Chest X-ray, PA view. Patient: 57 years old, sex M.
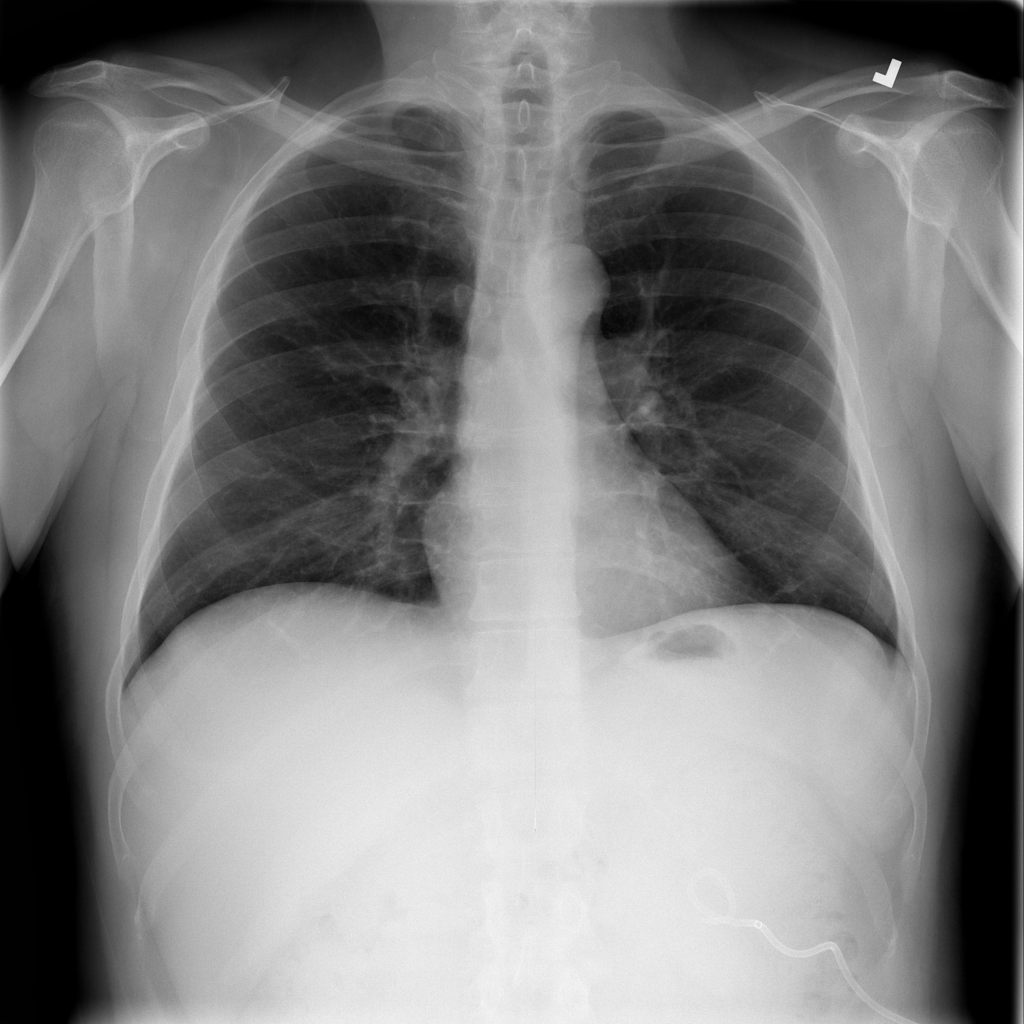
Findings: No Finding